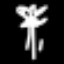
Label: palm tree